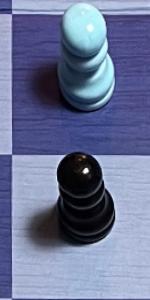
Label: Pawn_Black